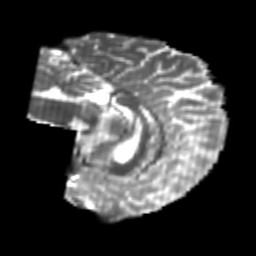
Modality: T2w
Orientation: sagittal
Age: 24
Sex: female
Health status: healthy
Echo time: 0.074 s